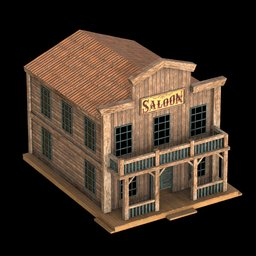
Label: architecture